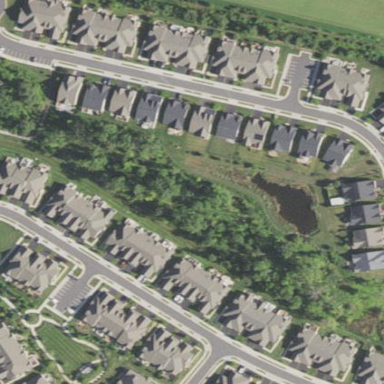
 creating serene atmosphere in the neighbourhood."